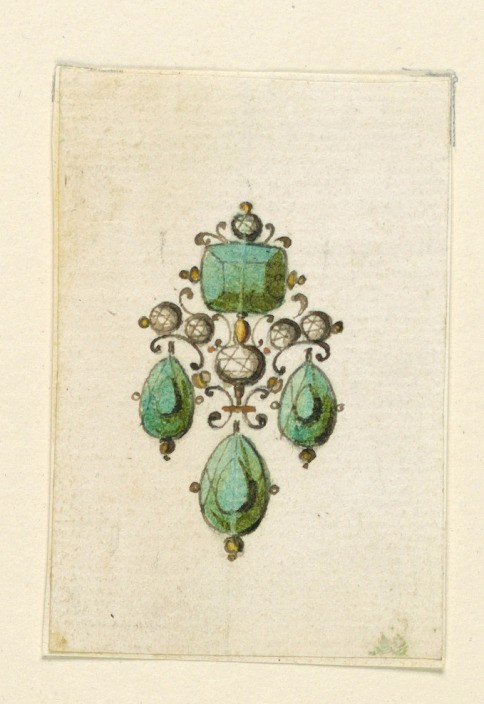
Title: Design for brooch
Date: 1725–50
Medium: Pen, brush, sepia, green, yellow water colors. Paper
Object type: Drawing
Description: Vertical rectangle. Consisting of a square green diamond, round white ones, scrolls, and three green oval diamonds, hanging